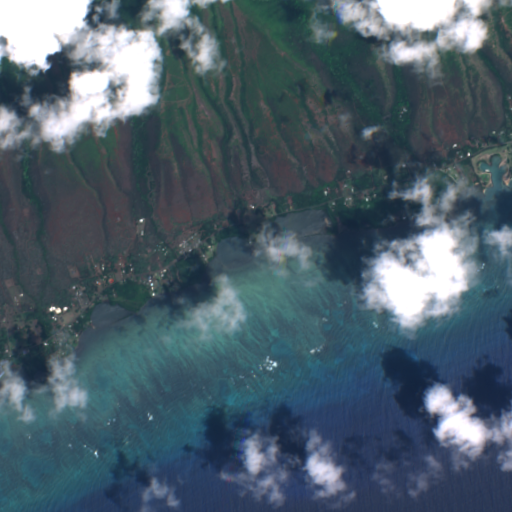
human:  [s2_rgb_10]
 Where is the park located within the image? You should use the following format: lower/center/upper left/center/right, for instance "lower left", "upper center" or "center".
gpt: The park is located in the lower left of the image.
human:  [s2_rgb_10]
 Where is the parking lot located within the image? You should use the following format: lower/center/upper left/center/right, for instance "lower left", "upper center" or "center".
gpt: The parking lot is located in the lower left of the image.
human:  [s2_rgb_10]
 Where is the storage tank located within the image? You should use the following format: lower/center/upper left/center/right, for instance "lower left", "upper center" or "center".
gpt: The storage tank is located in the center left of the image.
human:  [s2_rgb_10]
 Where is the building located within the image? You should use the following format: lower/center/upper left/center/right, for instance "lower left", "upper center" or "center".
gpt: There is no building in the image.